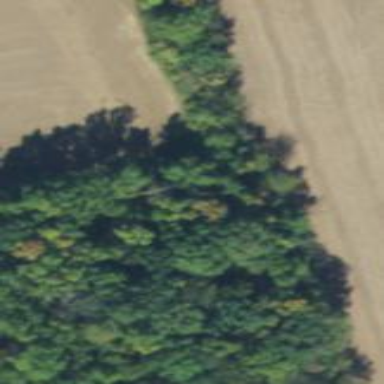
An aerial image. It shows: Serene woodland landscape.